Field crop: maize
Growth stage: 1
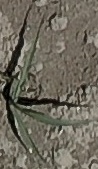
Species: sorghum